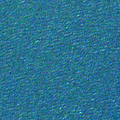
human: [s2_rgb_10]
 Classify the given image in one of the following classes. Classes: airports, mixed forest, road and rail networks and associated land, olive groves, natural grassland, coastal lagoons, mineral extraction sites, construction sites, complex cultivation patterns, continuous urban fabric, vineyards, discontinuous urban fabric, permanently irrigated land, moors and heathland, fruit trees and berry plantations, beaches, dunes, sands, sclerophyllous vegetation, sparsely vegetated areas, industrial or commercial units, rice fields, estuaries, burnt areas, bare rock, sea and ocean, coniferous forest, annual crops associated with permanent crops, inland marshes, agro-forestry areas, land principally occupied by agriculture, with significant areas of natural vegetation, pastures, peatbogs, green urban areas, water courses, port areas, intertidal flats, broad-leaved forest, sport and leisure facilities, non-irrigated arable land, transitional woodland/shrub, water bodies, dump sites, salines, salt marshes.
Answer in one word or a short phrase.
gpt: sea and ocean